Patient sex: M
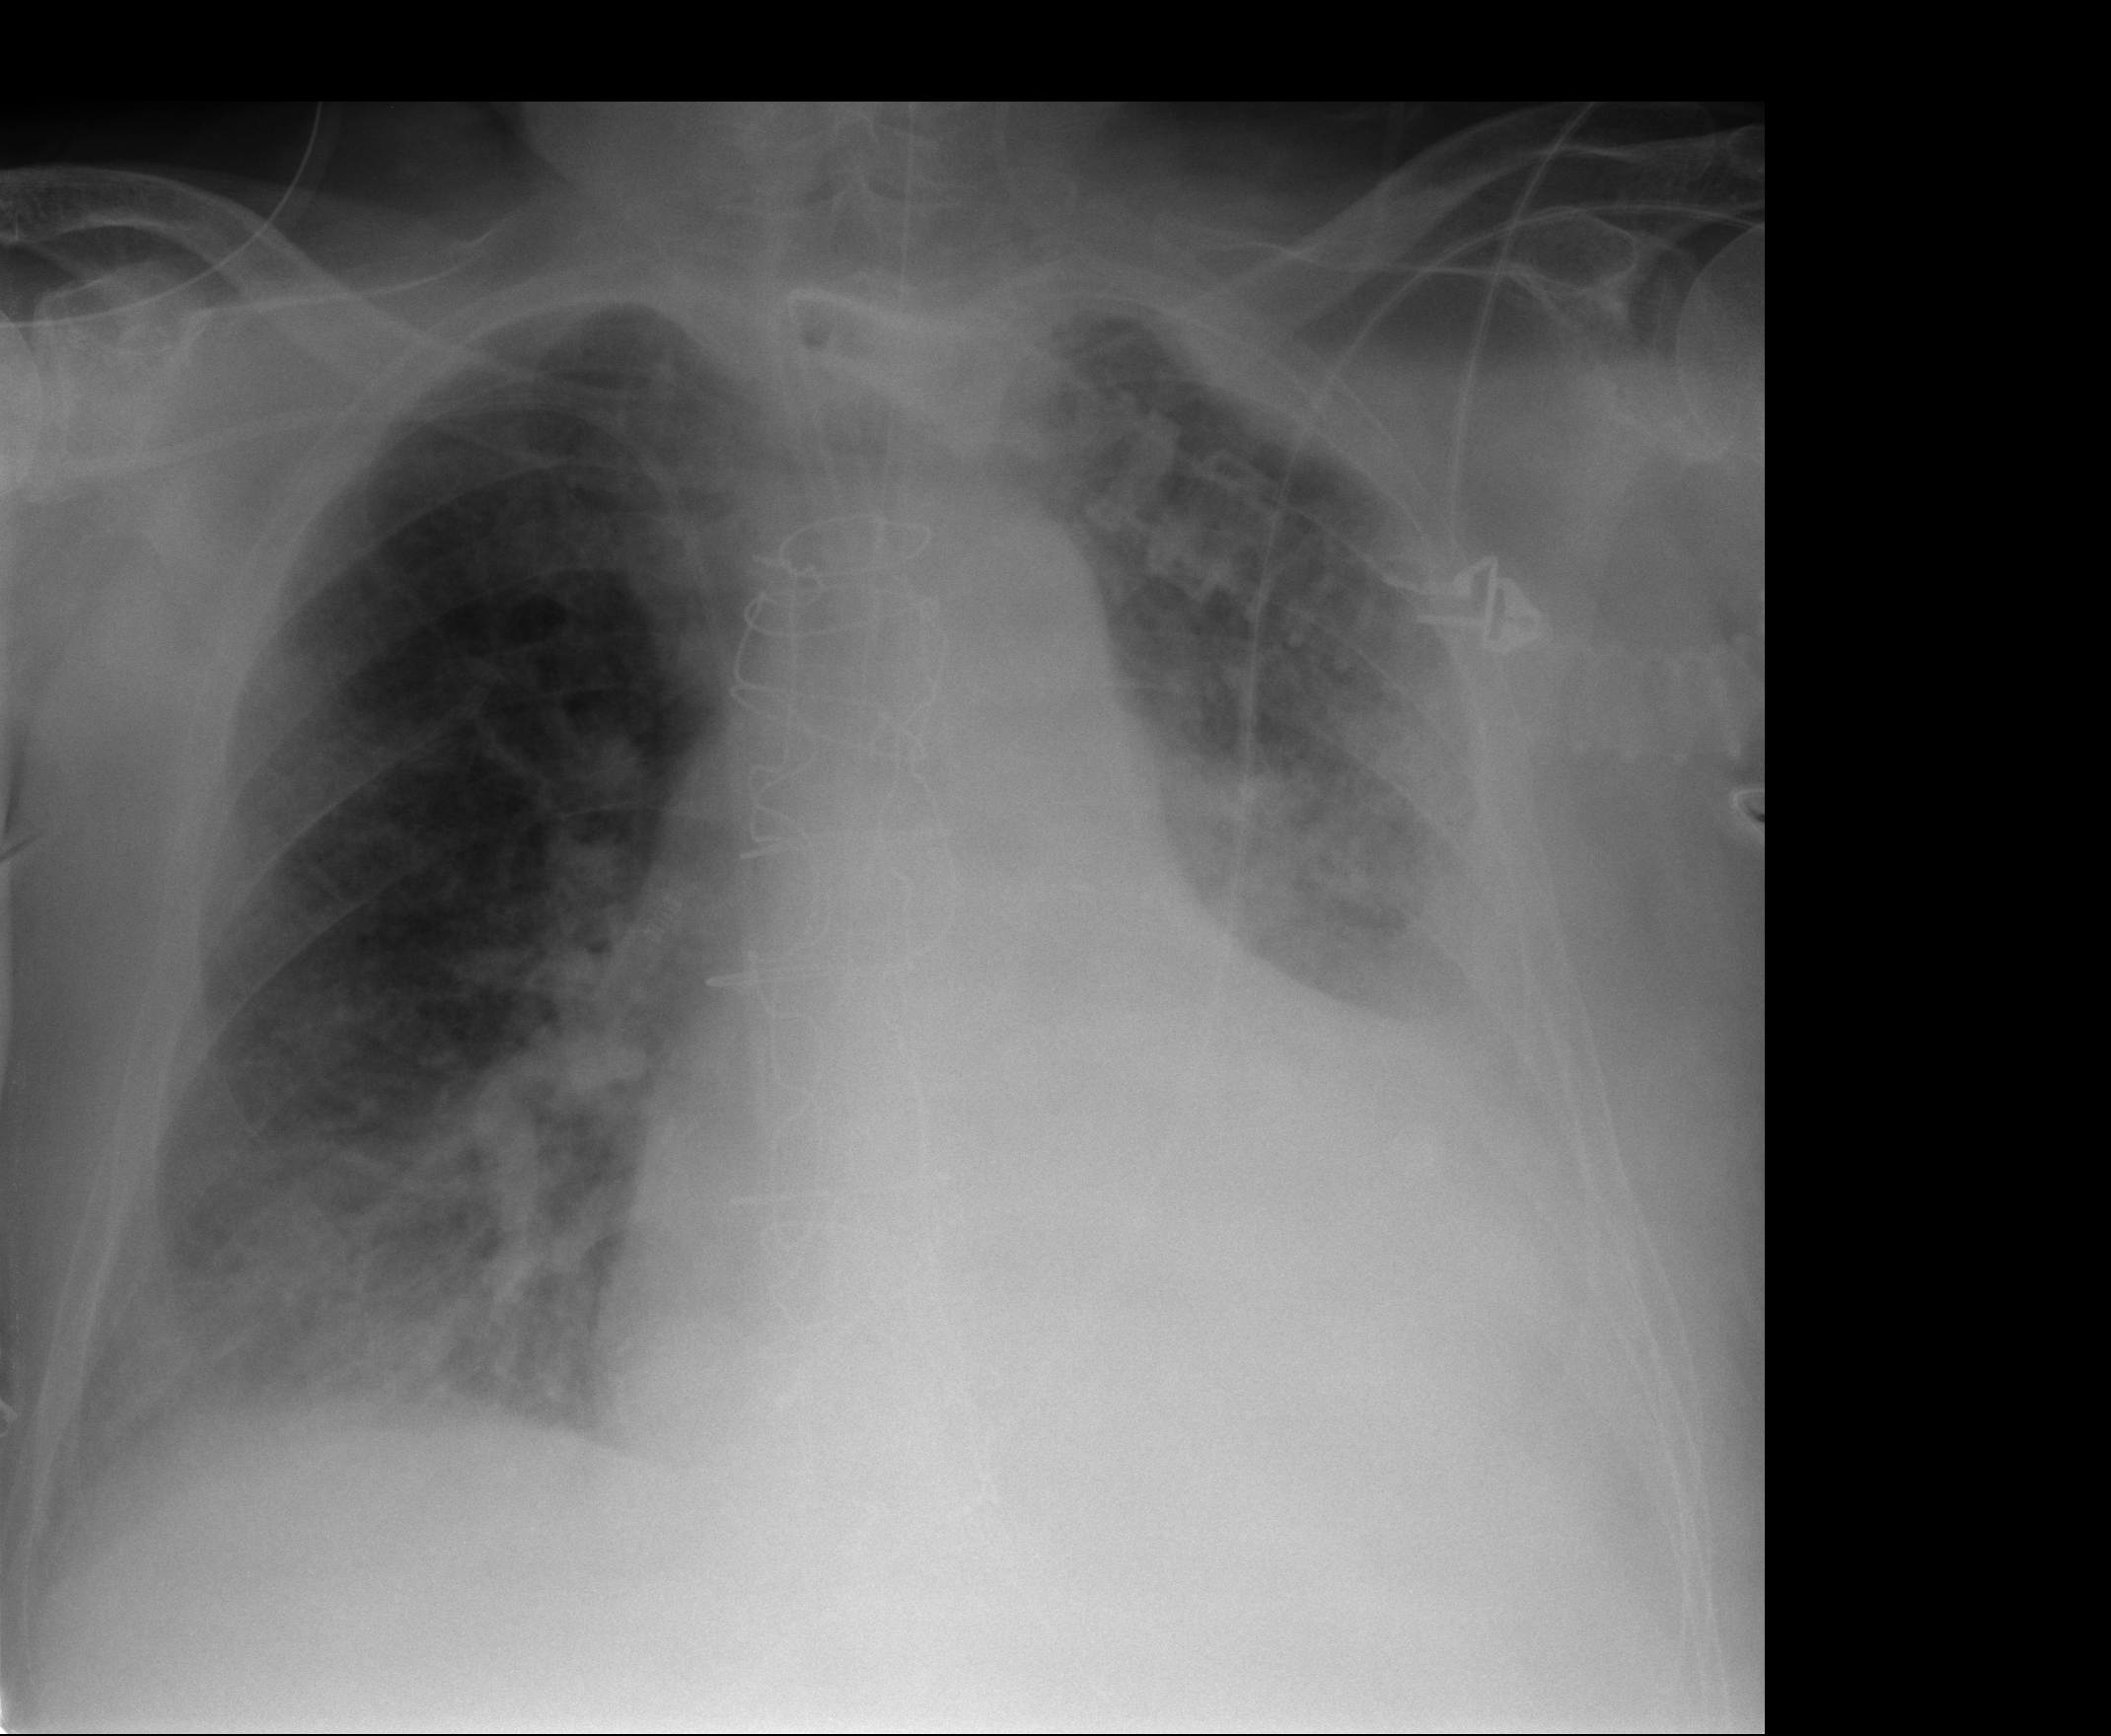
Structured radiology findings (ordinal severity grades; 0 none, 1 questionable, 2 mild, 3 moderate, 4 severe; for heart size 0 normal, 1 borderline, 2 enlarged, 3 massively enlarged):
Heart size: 2
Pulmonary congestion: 2
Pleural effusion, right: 1
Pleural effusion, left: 3
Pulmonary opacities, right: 2
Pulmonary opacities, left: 2
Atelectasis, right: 2
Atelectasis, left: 2